Question: After reading some answers from the site and viewing some sources, I thought that the compiler converts high-level language (C++ as an example) to machine code directly as the computer itself doesn't need to convert it to assembly, it only converts it to assembly for the user to view the code and can have more control over the code if needed.
But this was found in one of my lecture sheets, so can I would appreciate if someone could explain further and correct me if I am wrong, or the screenshot below.

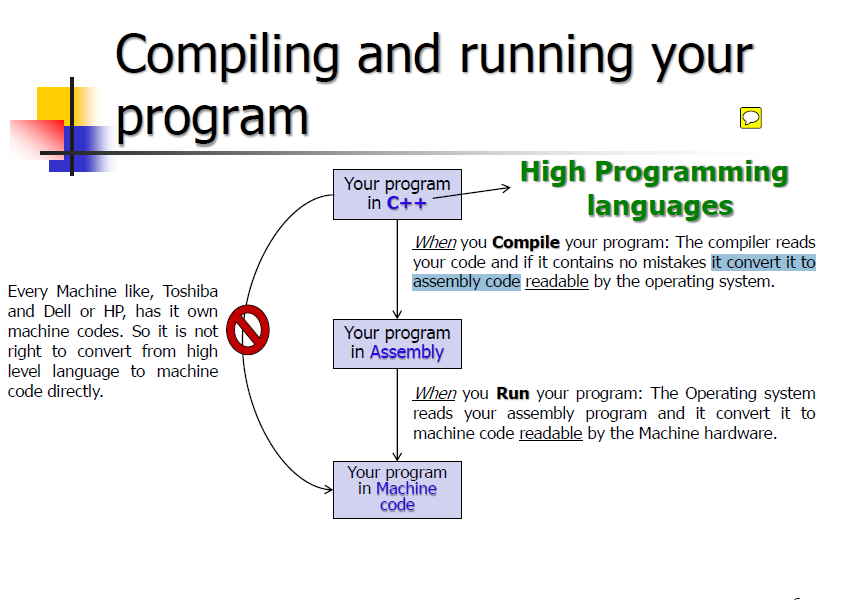
Answer: There is a 1-to-1 mapping between assembly and machine code. Assembly is a textual representation of the information, and machine code is a binary representation.
Some machines however, support additional assembly instructions, but what instructions are included in the produced assembly code is still determined at compile time, not runtime. Generally speaking however, this is determined by the processor in the system (intel, amd, ti, nvidia, etc..) not the manufacturer that you purchase the whole system from.